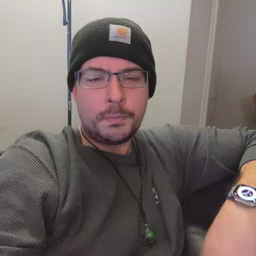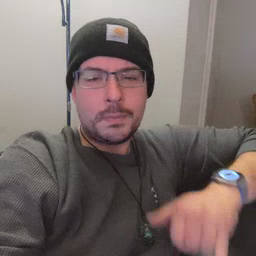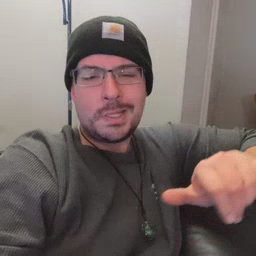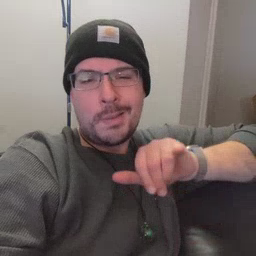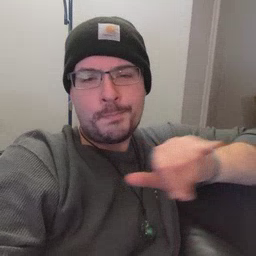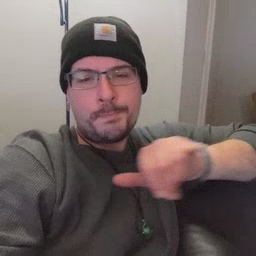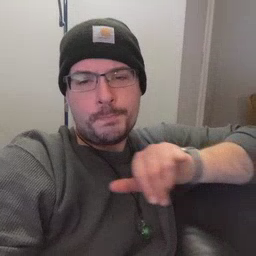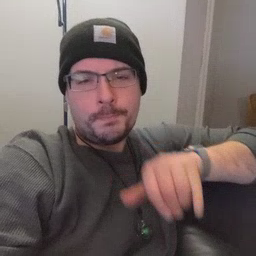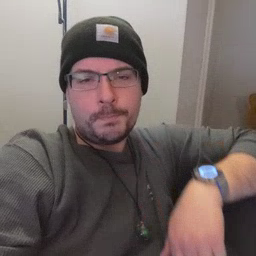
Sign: same